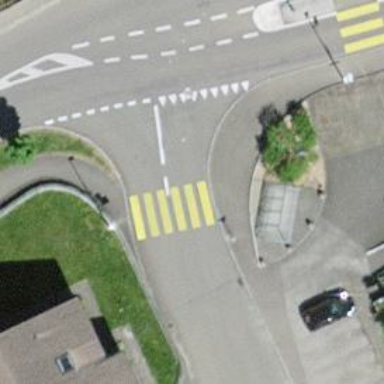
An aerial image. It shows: Uncontrolled zebra crossing on the road.